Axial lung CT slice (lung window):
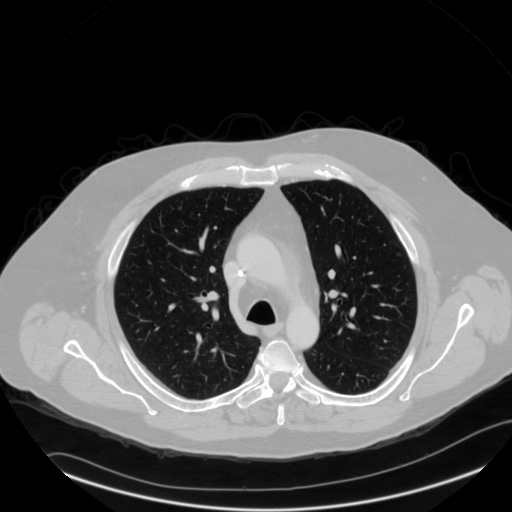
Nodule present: no